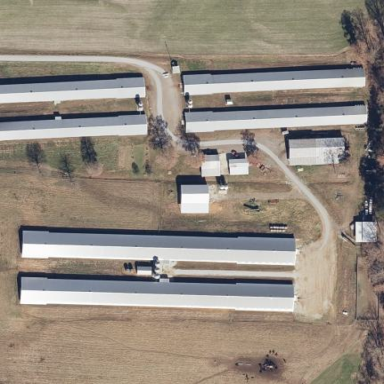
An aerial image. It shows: Farmyard area.